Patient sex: M
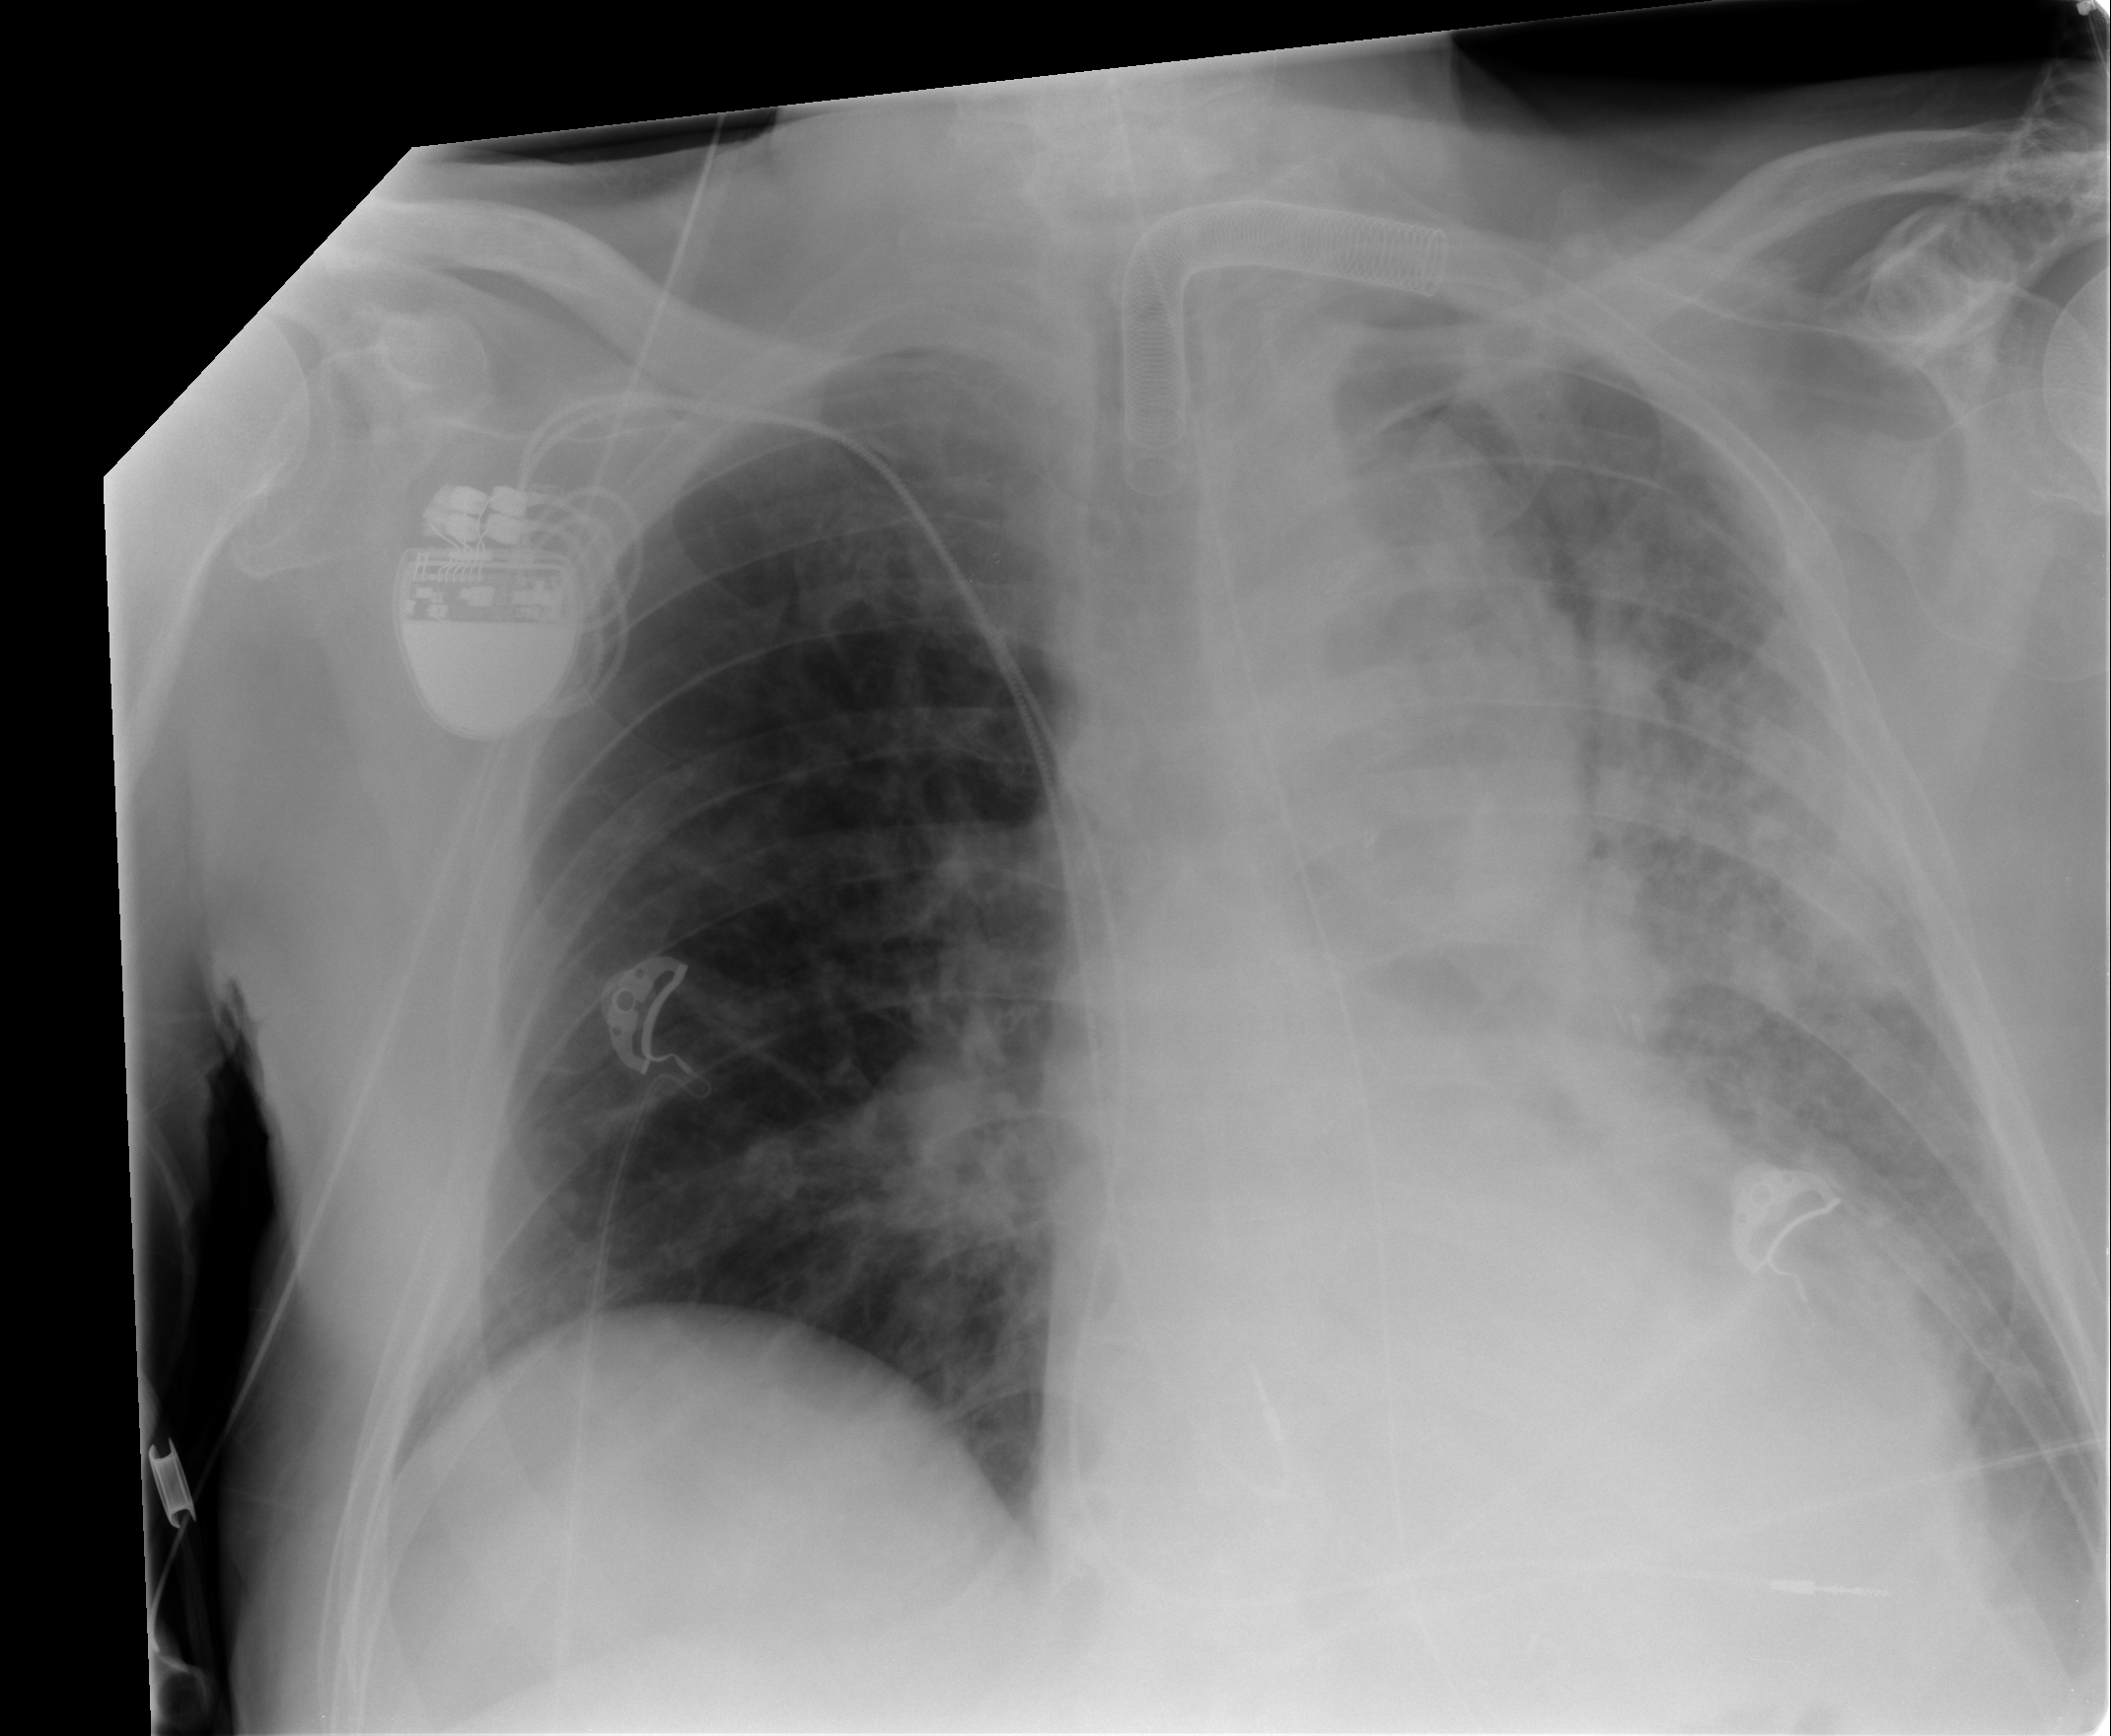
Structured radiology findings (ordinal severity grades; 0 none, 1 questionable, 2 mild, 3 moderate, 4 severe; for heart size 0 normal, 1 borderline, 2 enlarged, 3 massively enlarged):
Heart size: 2
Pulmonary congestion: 1
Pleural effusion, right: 0
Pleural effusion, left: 1
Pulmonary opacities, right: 0
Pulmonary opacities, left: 3
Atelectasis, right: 2
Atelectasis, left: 3